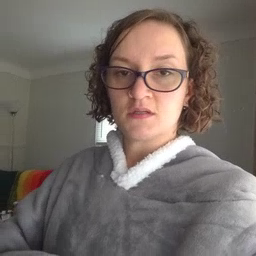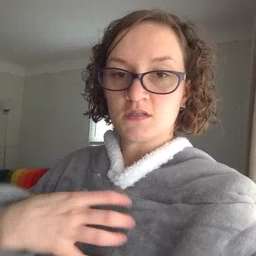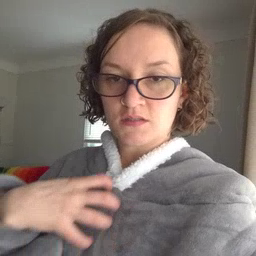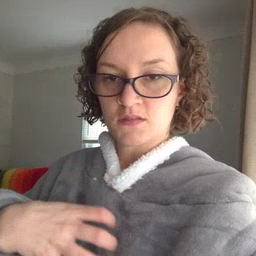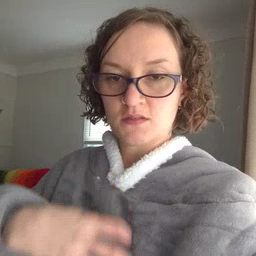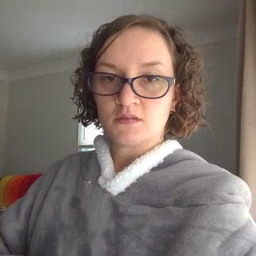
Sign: yucky